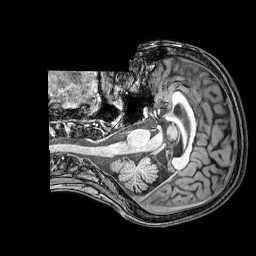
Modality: T1w
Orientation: axial
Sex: female
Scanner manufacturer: philips
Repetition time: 0.008151 s
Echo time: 0.00376 s